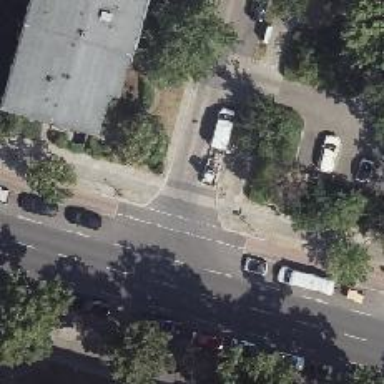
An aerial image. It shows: Unmarked road crossing.